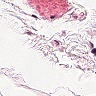
Metastatic tissue present: no